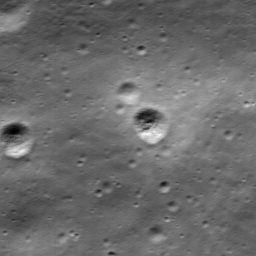
Host type: hard_negative
Lunar coordinates: latitude -63.917, longitude -6.024